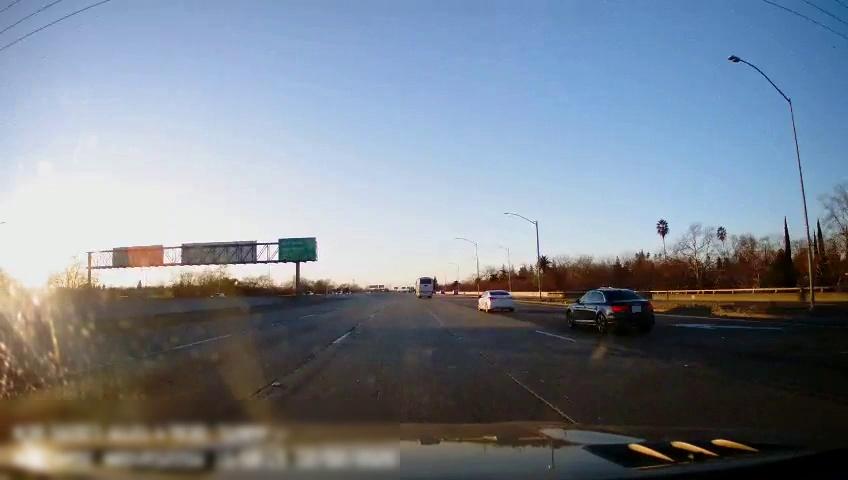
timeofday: Day
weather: Sunny
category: Drivable Space
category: Vehicles | Car
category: Vehicles | Car
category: Vehicles | Car
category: Vehicles | Bus
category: Lanes | Current Lane
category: Lanes | Current Lane
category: Lanes | Alternate Lane
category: Traffic | Signs